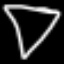
Label: diamond